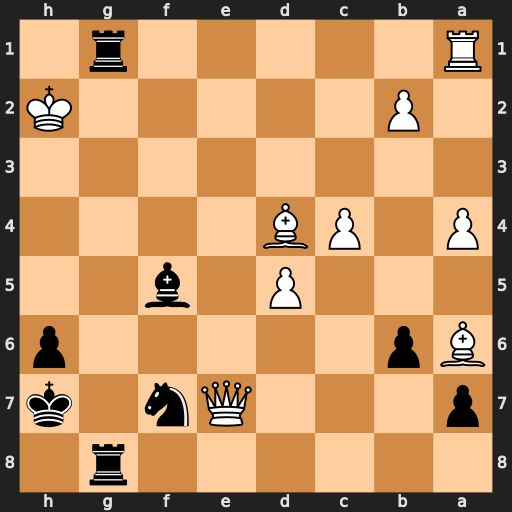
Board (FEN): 6r1/p3Qn1k/Bp5p/3P1b2/P1PB4/8/1P5K/R5r1
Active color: b
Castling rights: -
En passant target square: -
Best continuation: R8g2#